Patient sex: M
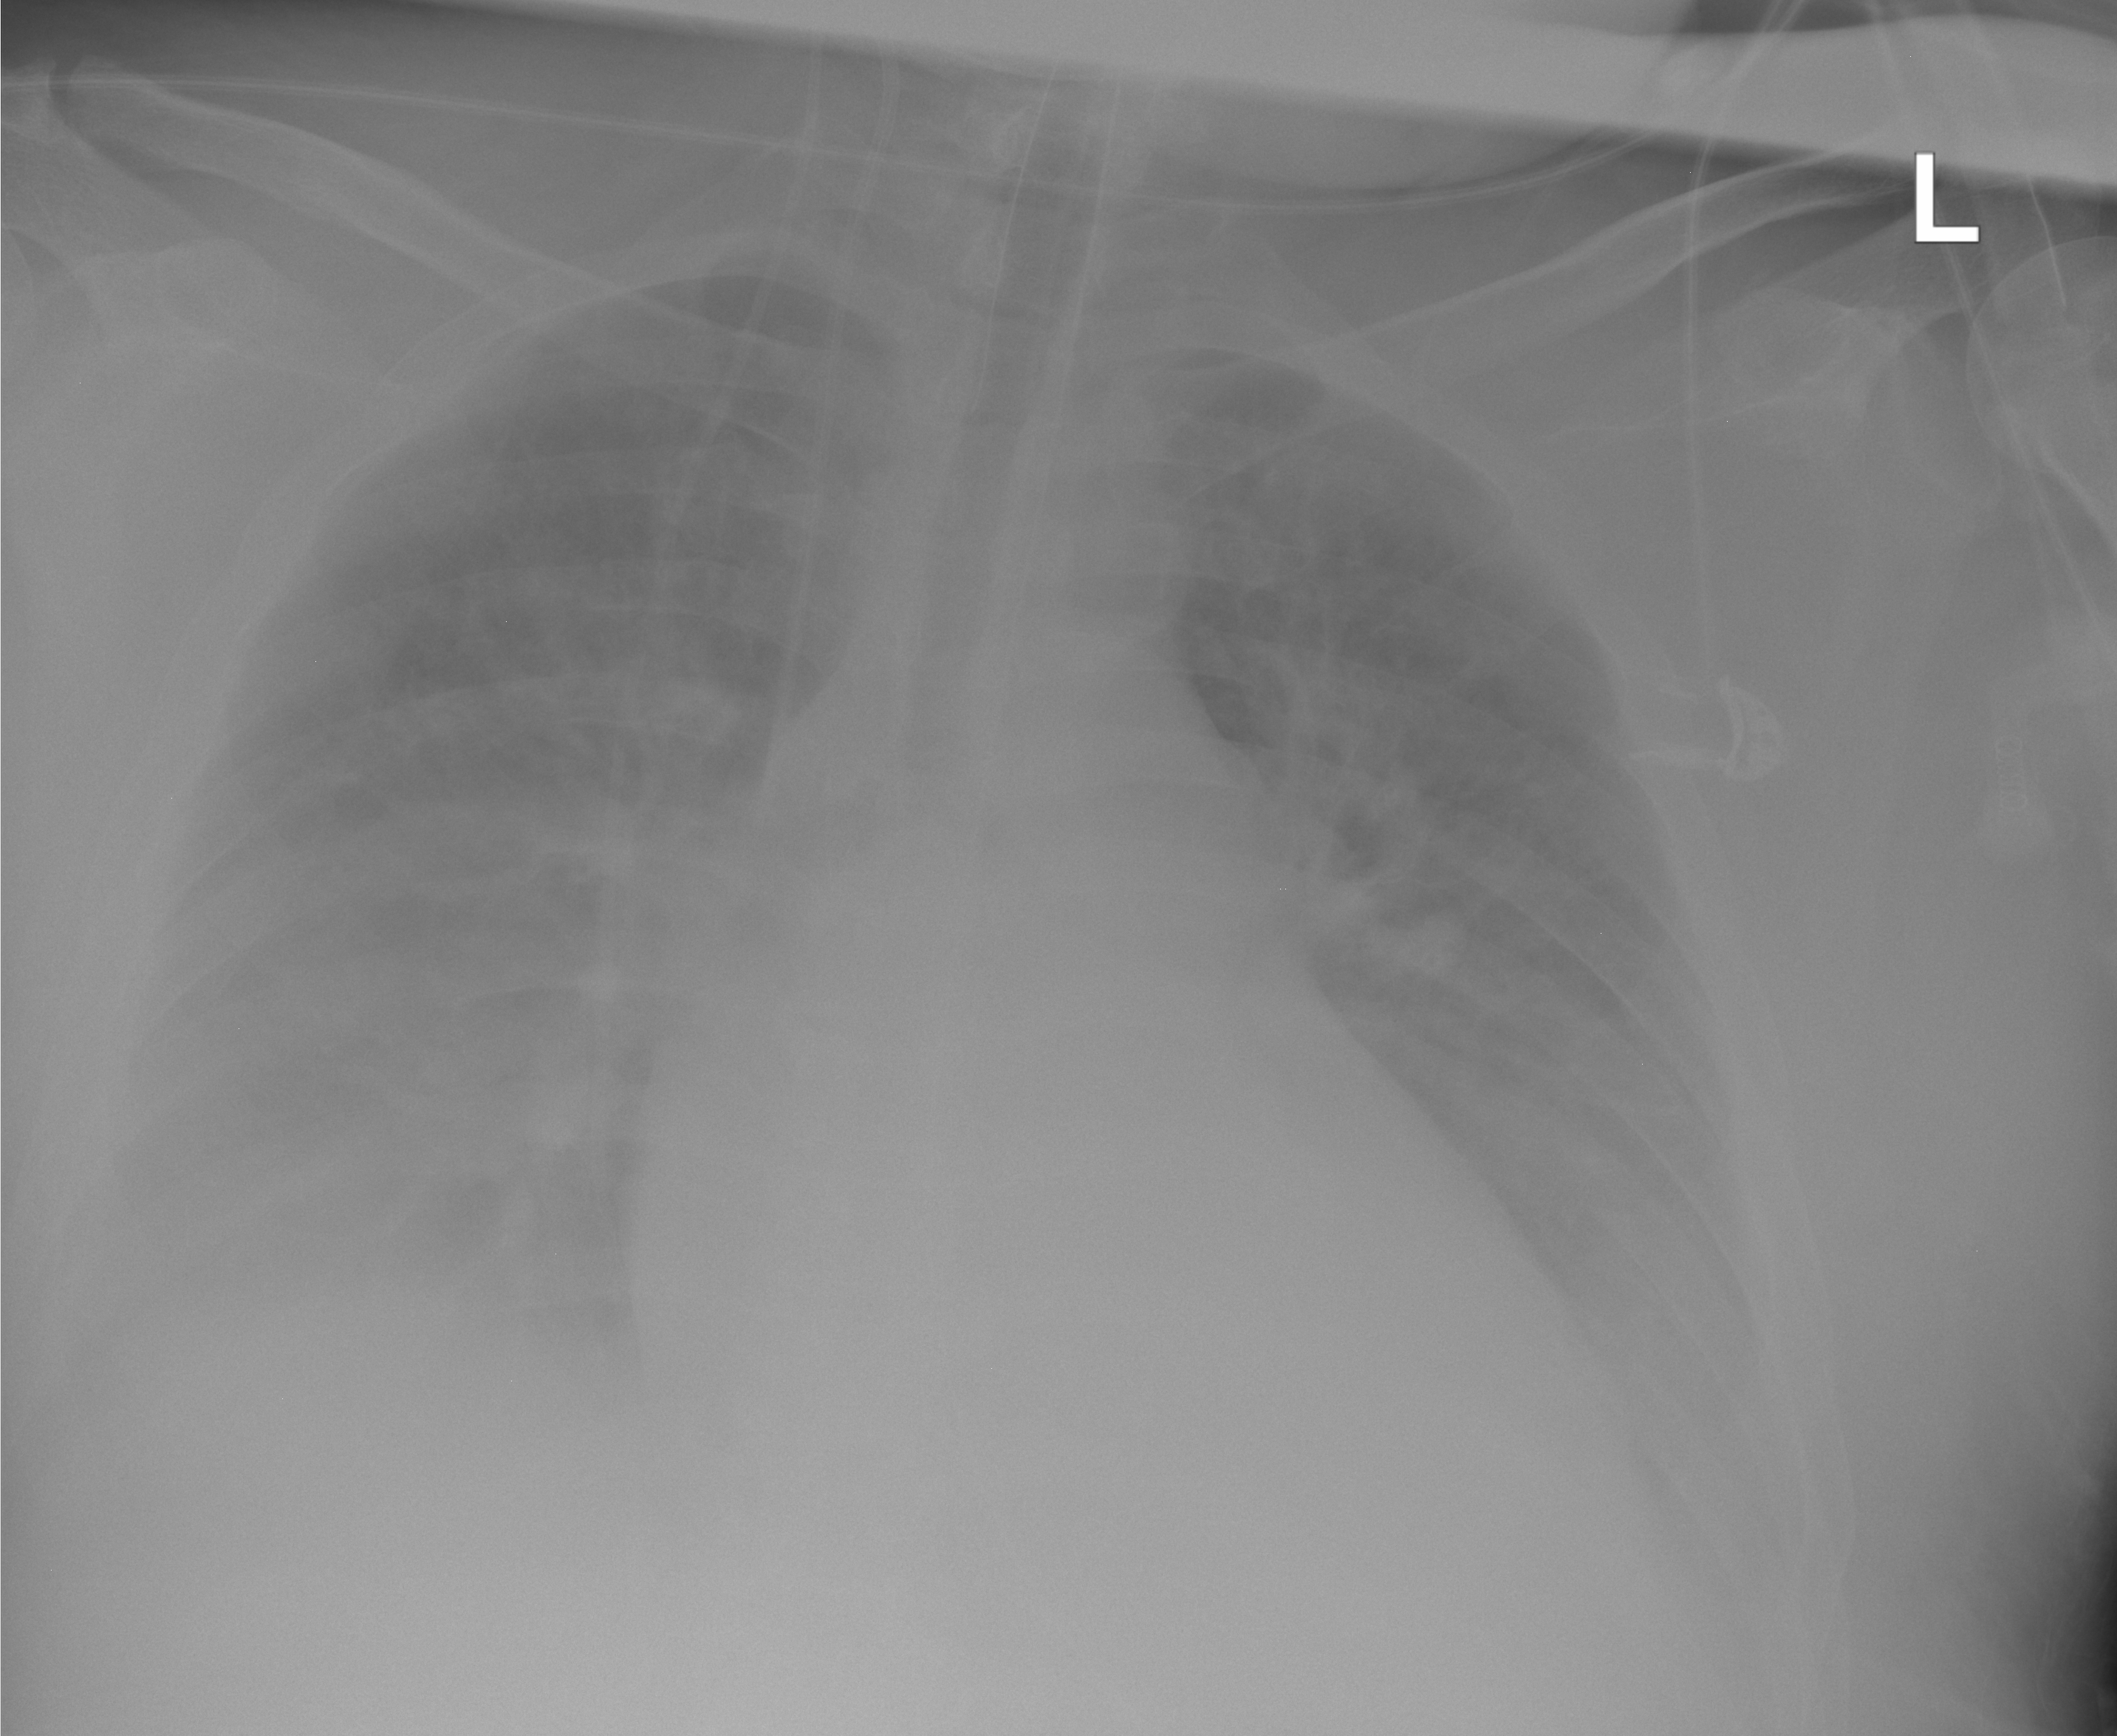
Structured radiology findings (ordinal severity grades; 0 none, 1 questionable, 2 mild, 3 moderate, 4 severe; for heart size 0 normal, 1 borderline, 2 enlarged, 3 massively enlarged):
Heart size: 2
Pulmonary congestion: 2
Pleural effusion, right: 3
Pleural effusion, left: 2
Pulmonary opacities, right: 0
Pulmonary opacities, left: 0
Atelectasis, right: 2
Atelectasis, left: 2